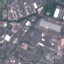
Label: Industrial